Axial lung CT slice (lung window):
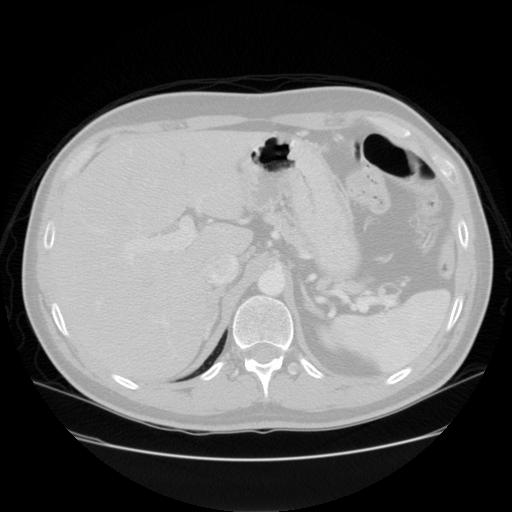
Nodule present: no